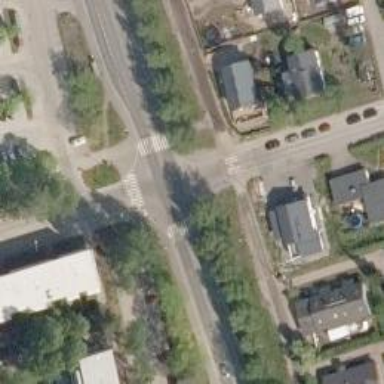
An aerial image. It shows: Uncontrolled road crossing.